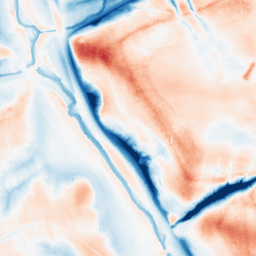
Category: trend_removal
Decomposition family: local_polynomial
Decomposition parameters: window_size: 51
degree: 3
Upsampling method: regularized
Upsampling parameters: scale: 4
lambda_reg: 0.01
Upsampling scale: 4